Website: apple
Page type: account-selection
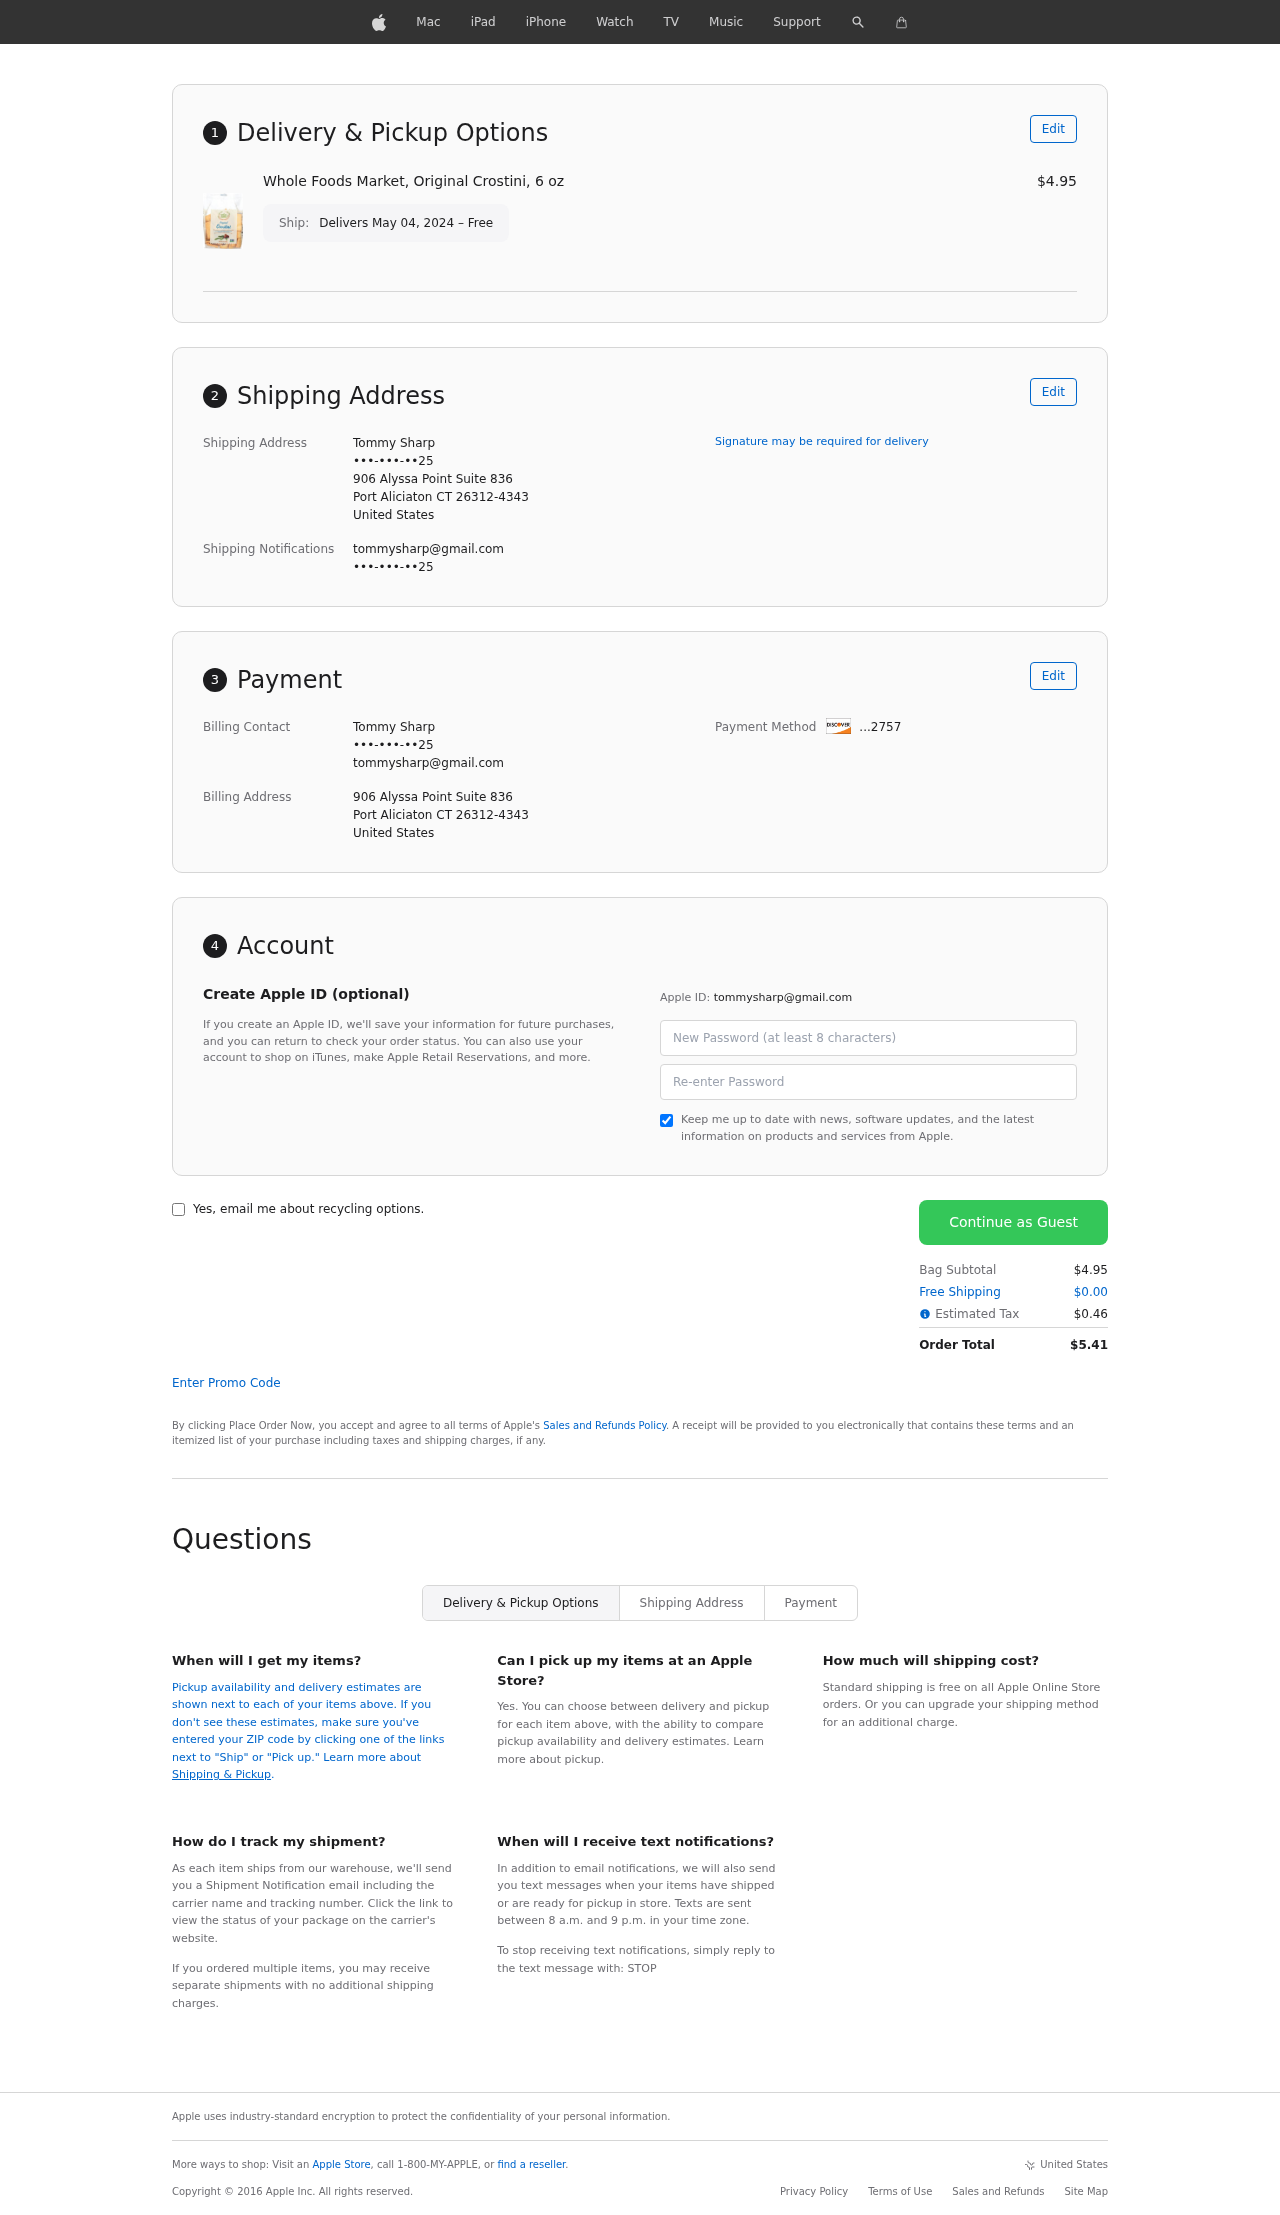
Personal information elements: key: PII_CARD_LAST4
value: ...2757
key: PII_CITY
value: Port Aliciaton
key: PII_COUNTRY
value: United States
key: PII_EMAIL
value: tommysharp@gmail.com
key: PII_FULLNAME
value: Tommy Sharp
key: PII_PHONE
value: •••-•••-••25
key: PII_POSTCODE_FULL
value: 26312-4343
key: PII_POSTCODE_FULL
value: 26312
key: PII_STATE_ABBR
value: CT
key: PII_STREET
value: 906 Alyssa Point Suite 836
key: PII_PHONE2
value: •••-•••-••25
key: PII_FIRSTNAME
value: Tommy
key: PII_LASTNAME
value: Sharp
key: PII_FULLNAME2
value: Tommy Sharp
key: PII_FULLNAME3
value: Tommy Sharp
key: PII_FIRSTNAME2
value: Tommy
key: PII_FIRSTNAME3
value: Tommy
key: PII_LASTNAME2
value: Sharp
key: PII_LASTNAME3
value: Sharp
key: PII_FIRSTNAME_DERIVED
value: Tommy
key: PII_LASTNAME_DERIVED
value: Sharp
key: PII_FULLNAME_DERIVED
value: Tommy Sharp
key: PII_NAME_FULL_DERIVED
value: Tommy Sharp
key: PII_PHONE3
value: •••-•••-••25
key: PII_EMAIL2
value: tommysharp@gmail.com
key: PII_EMAIL3
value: tommysharp@gmail.com
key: PII_STREET2
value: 906 Alyssa Point Suite 836
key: PII_POSTCODE
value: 26312
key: PII_POSTCODE_EXT
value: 4343
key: PII_POSTCODE_NUMERIC
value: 26312
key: PII_POSTCODE_EXT_NUMERIC
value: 4343
Product elements: key: PRODUCT1_NAME
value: Whole Foods Market, Original Crostini, 6 oz
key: PRODUCT1_PRICE
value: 4.95
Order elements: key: ORDER_DELIVERY_DATE
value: Delivers May 04, 2024 – Free
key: ORDER_SUBTOTAL
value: $4.95
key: ORDER_SHIPPING_COST
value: $0.00
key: ORDER_TAX
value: $0.46
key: ORDER_TOTAL
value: $5.41